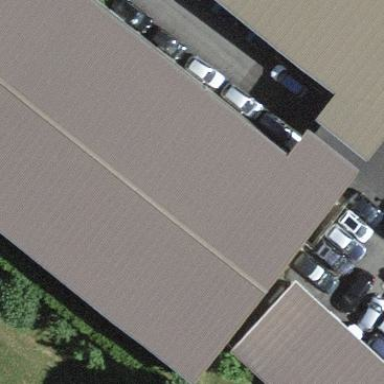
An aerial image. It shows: Warehouse building.